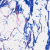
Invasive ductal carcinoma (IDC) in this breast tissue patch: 0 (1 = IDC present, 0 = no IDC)